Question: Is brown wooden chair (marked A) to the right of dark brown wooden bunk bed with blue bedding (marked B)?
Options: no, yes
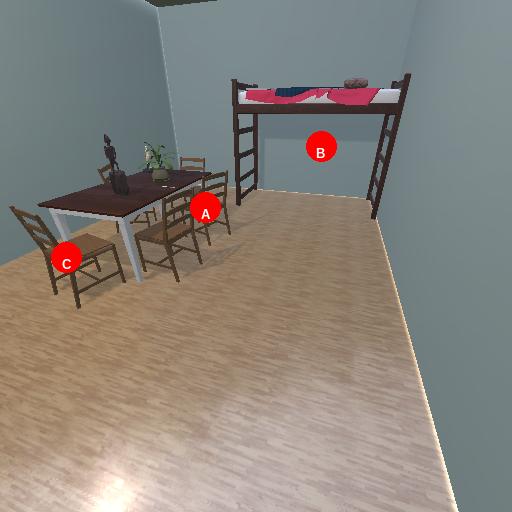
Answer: no